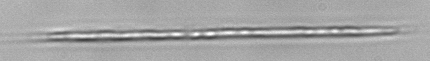
Label: Rhizosolenia